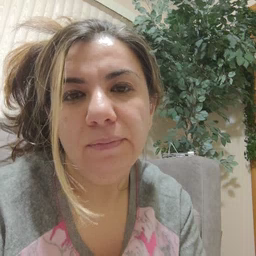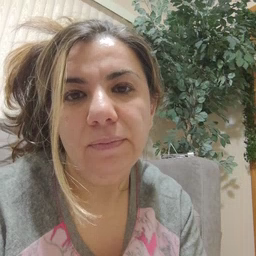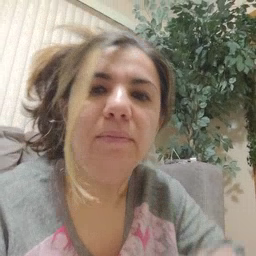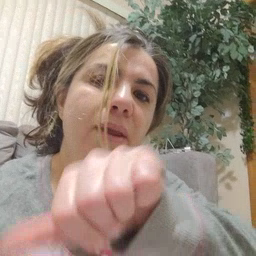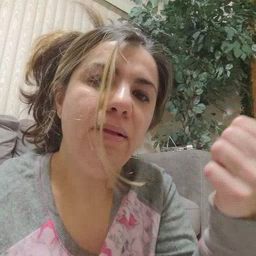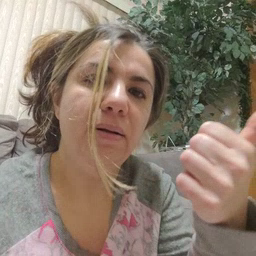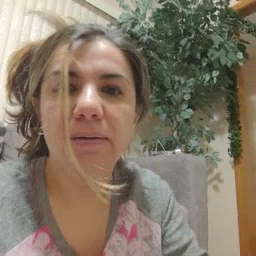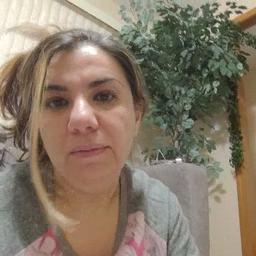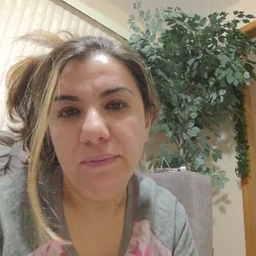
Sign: another